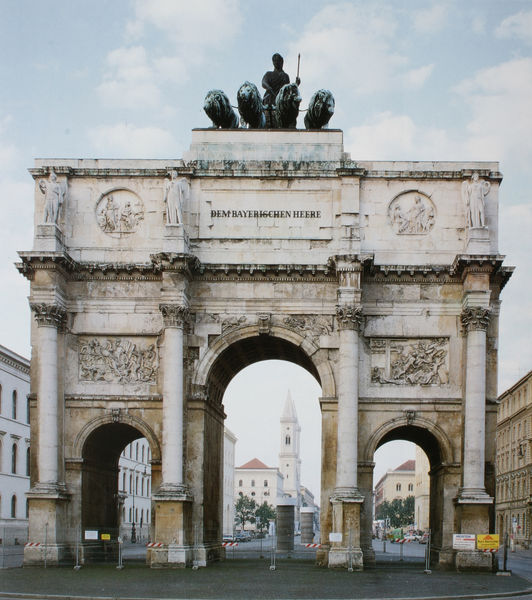
Titel: Ansicht von Norden
Künstler: Friedrich von Gärtner
Standort: München
Institution: Siegestor
Schlagwörter: blau, himmel, kämpfer, mann, weiß, wolken, bäume, ocker, stadt, braun, fenster, hintergrund, marmor, strasse, säulen, gebäude, tiere, beige, architektur, sockel, stein, häuser, kirche, klassizismus, reiter, turm, statue, deutschland, hellblau, himmelblau, relief, schrift, bogen, fassaden, pflaster, platz, pilaster, figuren, rundbogen, wagen, lanze, tafel, inschrift, ornamente, durchgang, bronze, tor, foto, fotografie, photographie, straßen, bögen, vier, antike, durchblick, medaillon, bayern, gehsteig, münchen, torbogen, denkmal, schilder, plakat, heer, architrav, arkaden, kapitelle, rom, kapitell, photo, fries, sims, triumph, gesims, skulpturen, löwen, farbfoto, krieger, florenz, kassetten, korinthisch, reliefs, heere, fotographie, aufnahme, absperrung, bauten, ludwig, siegestor, quadriga, triumpfbogen, triumphbogen, schwabing, bayerisch, bauwerk, arkanthus, torbögen, basen, steinmetzarbeit, schlußstein, piedestal, universität, medaillons, uni, urbanistik, sälen, ludwigstraße, ludwigskirche, sperre, lübeck, drei bögen, stadthäuser, leopoldstraße, lmu, siegesbogen, giselastrasse, ludiwgstrasse, löwenquadriga, sandsetin, schwabin, schwaging, dem bayerischen heere, vier löwen, dem bayrischen volke, däulrnsäulen, kvier, absperrzaun